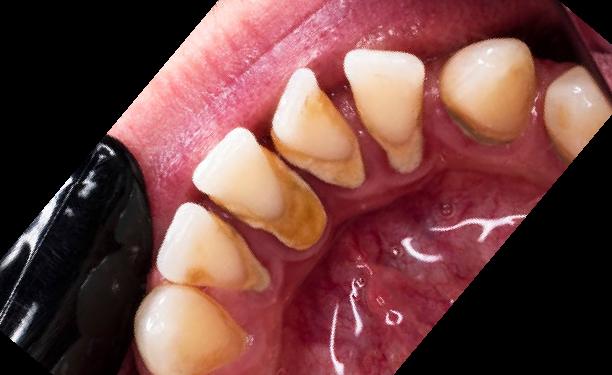
Condition: Calculus